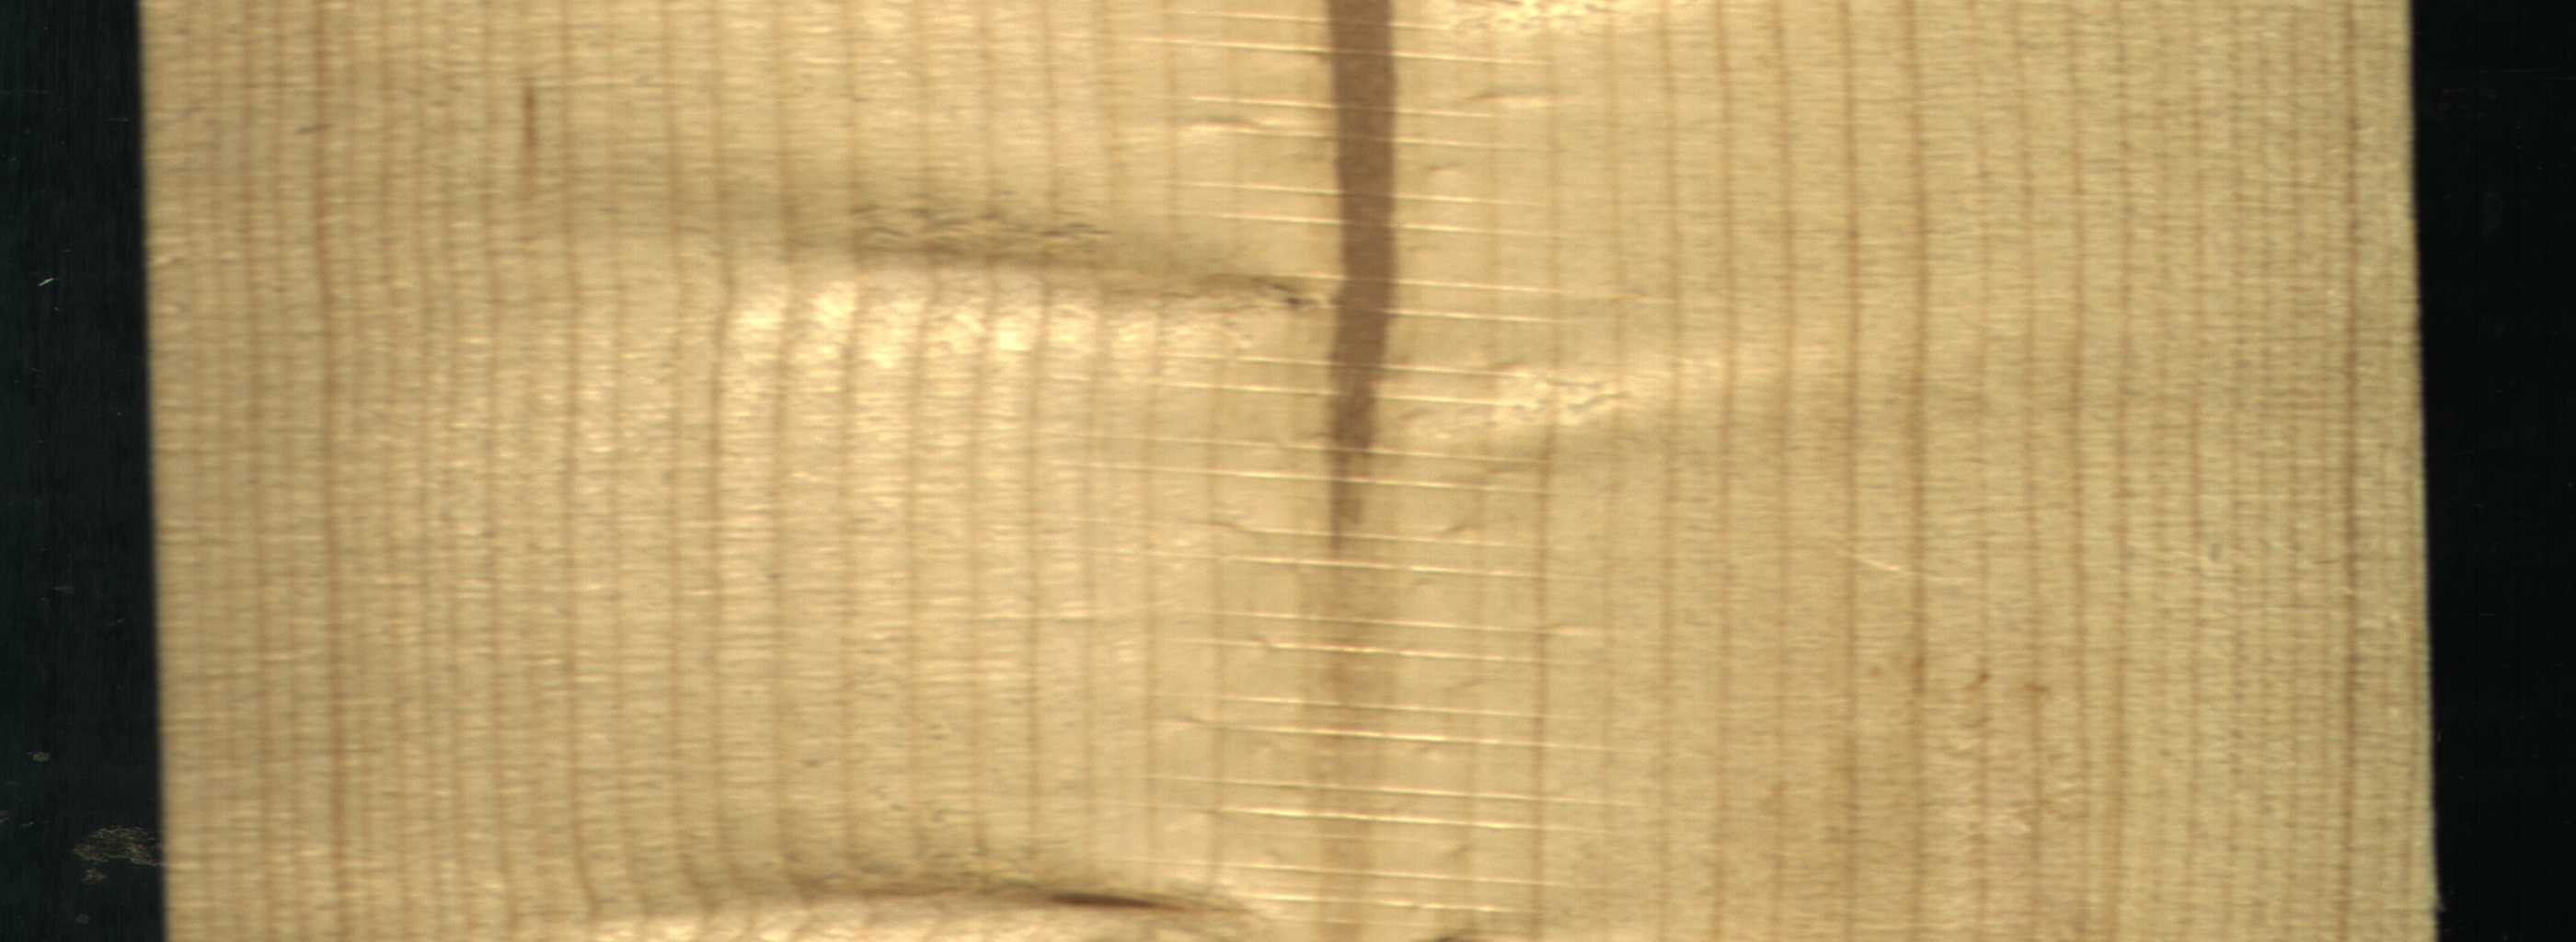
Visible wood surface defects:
Marrow
Live_Knot